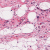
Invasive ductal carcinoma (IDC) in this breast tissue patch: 0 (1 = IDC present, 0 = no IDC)